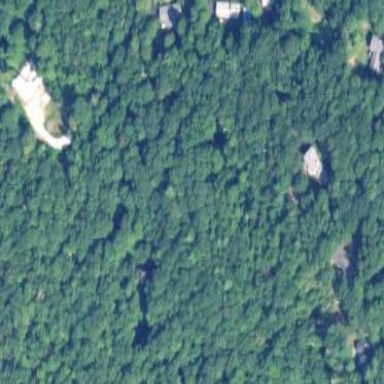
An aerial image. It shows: Existing preserved open space in the woodland.